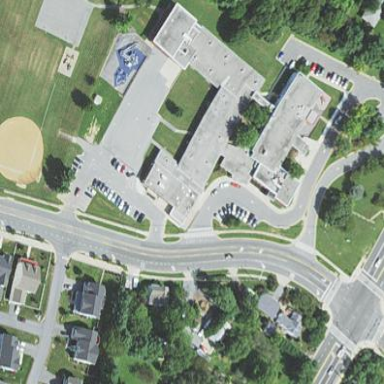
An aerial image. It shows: School.